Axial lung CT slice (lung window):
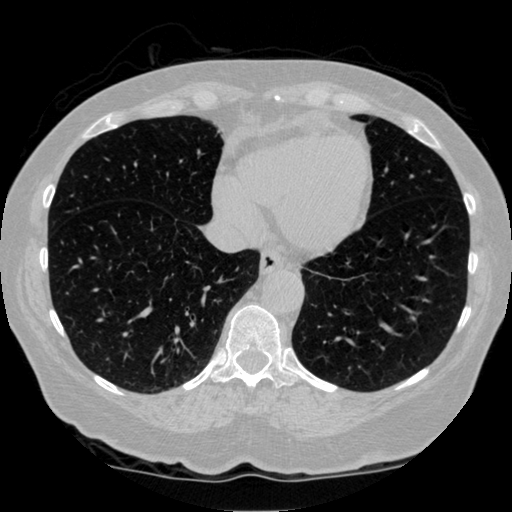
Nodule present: no